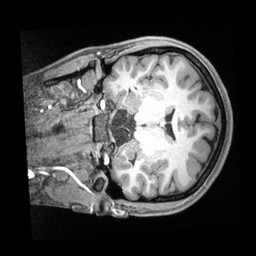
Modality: T1w
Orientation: coronal
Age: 26
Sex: female
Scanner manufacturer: siemens
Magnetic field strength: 3 T
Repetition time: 2.4 s
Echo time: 0.00226 s